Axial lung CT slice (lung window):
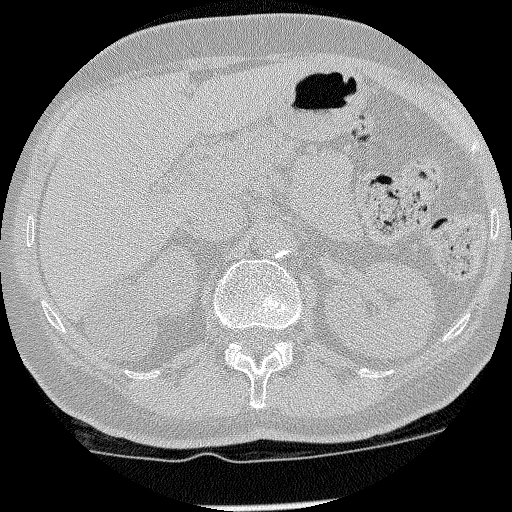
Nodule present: no